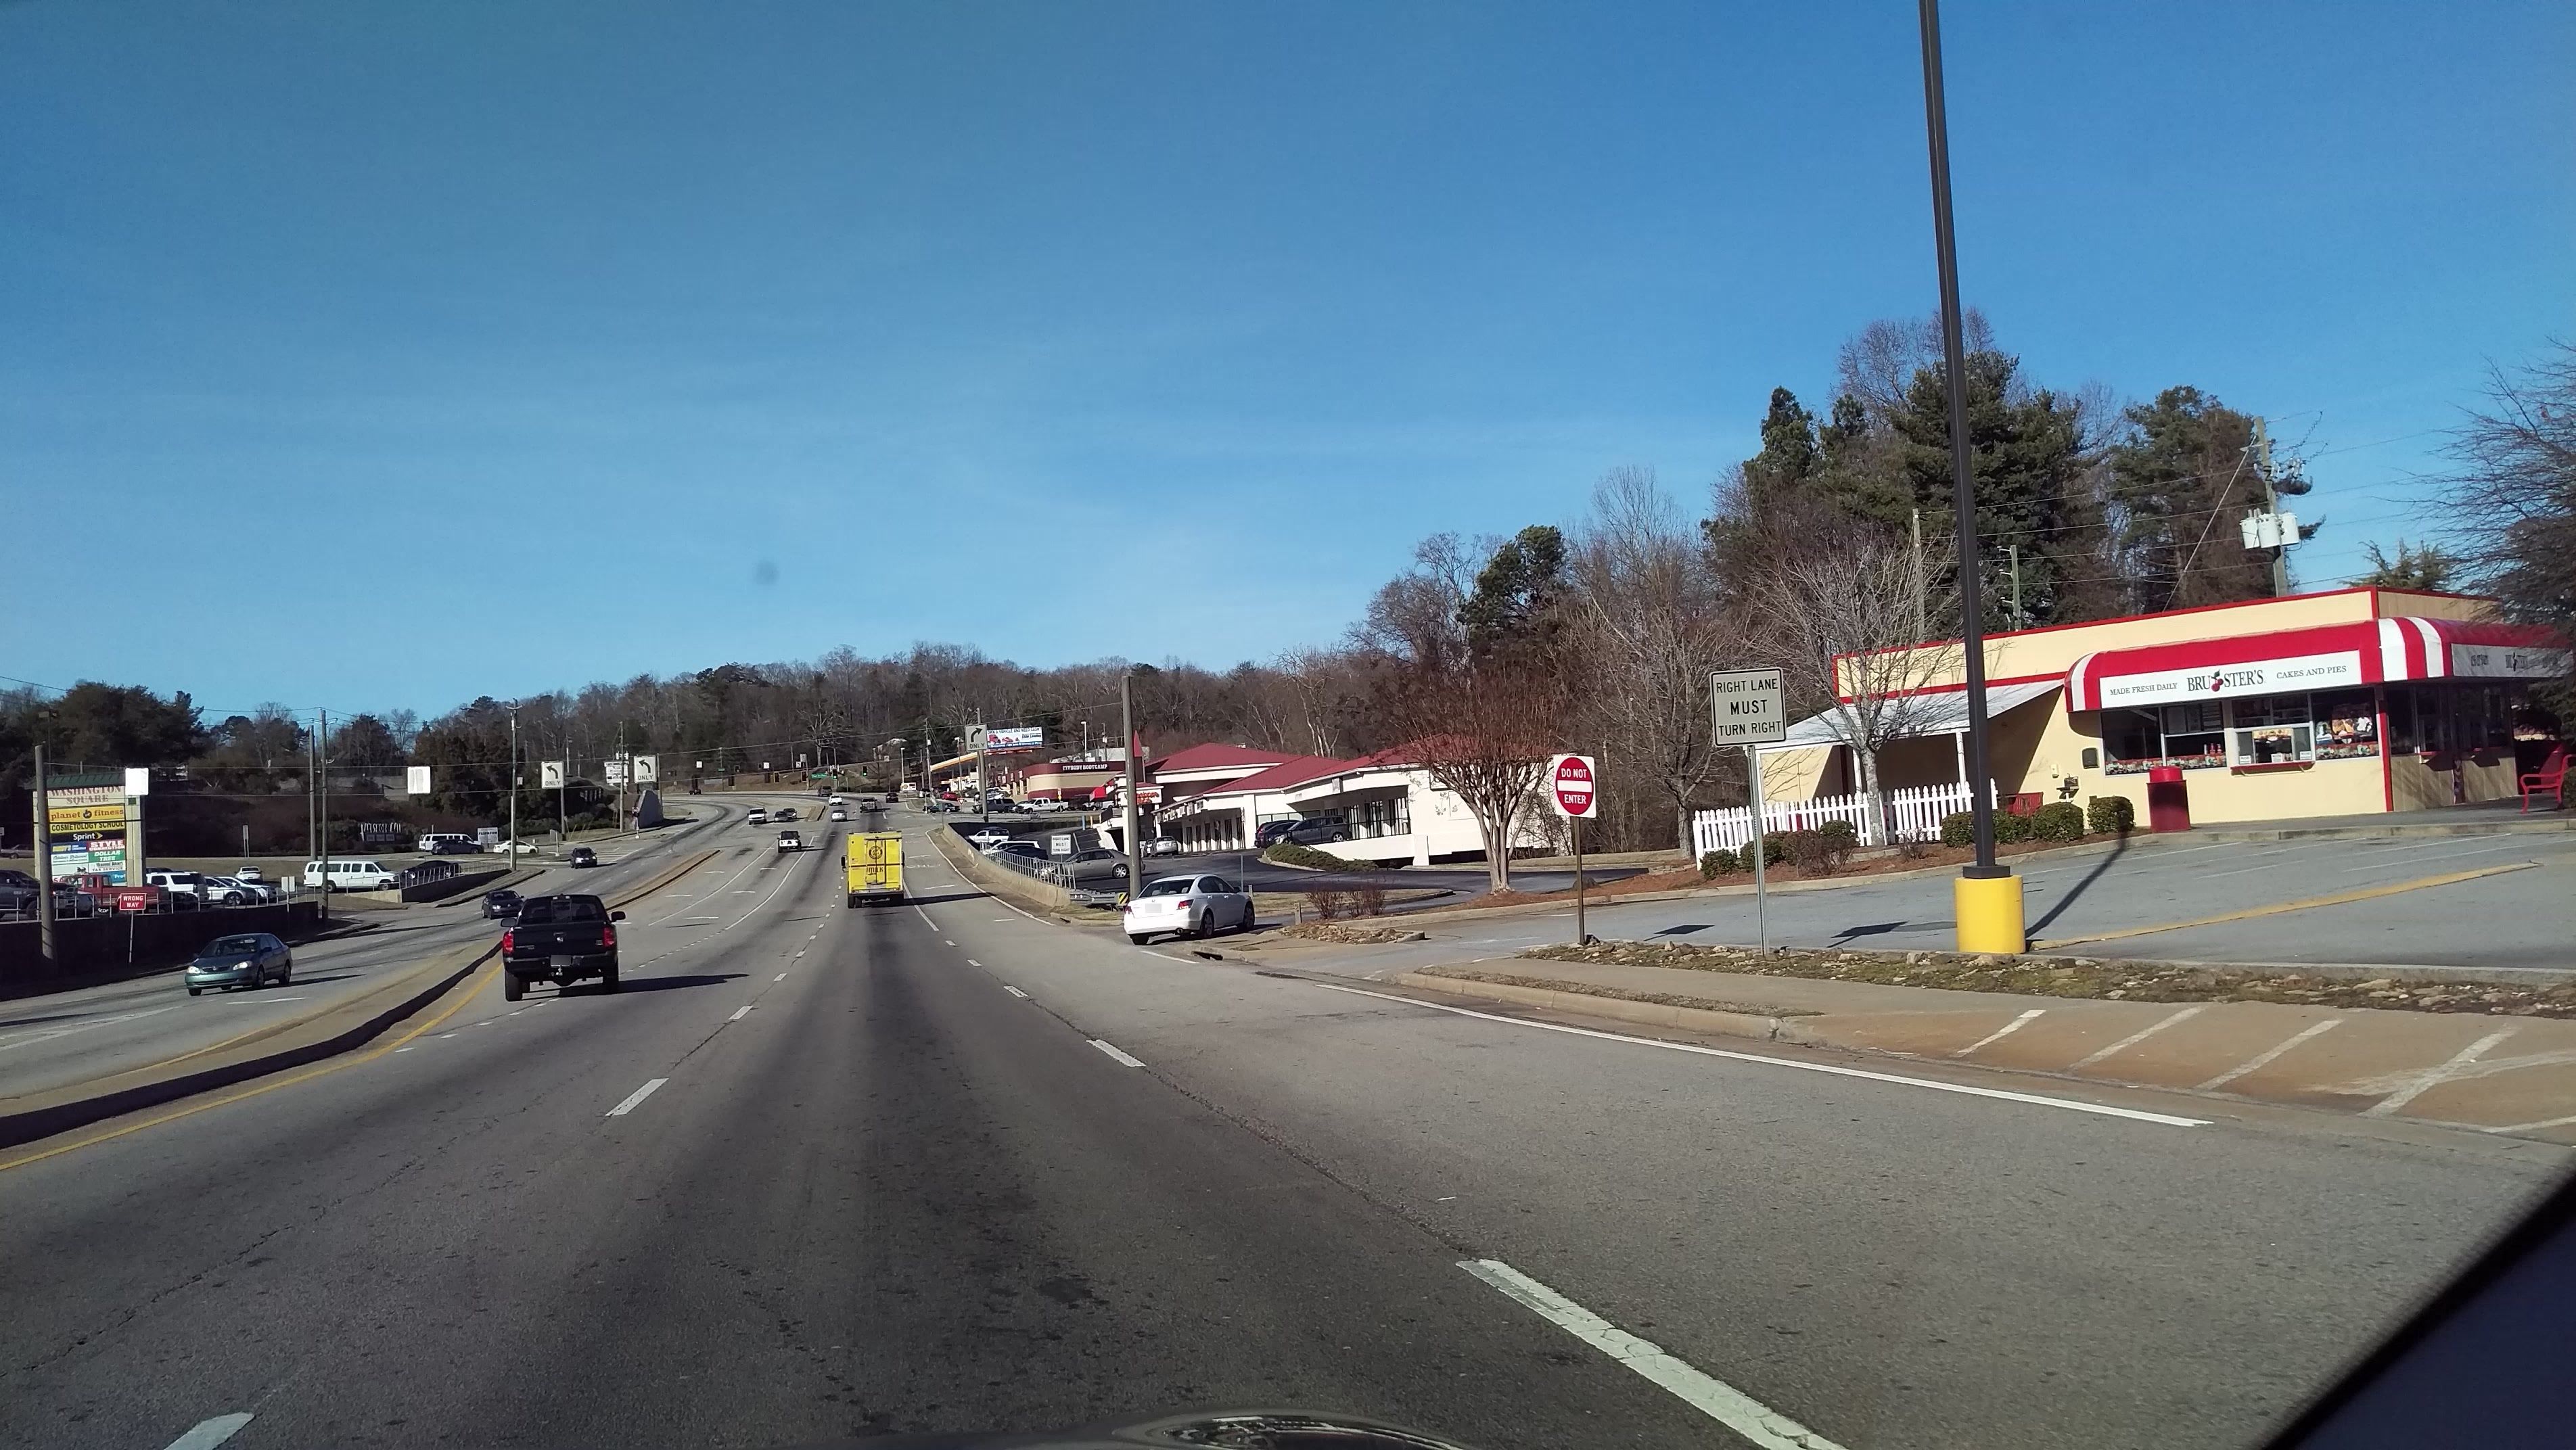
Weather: clear
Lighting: day
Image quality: good
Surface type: driving surface
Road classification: primary
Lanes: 2.0
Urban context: suburban or peri-urban
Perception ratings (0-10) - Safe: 3.48, Lively: 5.03, Beautiful: 7.71, Boring: 2.75, Depressing: 3.28, Wealthy: 5.78